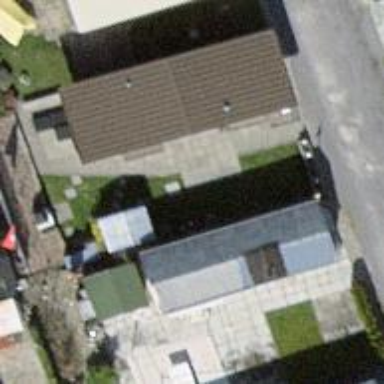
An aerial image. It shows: Static caravan building.